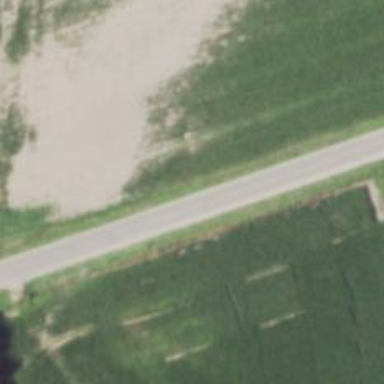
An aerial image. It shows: Asphalt road classified as tertiary.